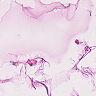
Metastatic tissue present: no